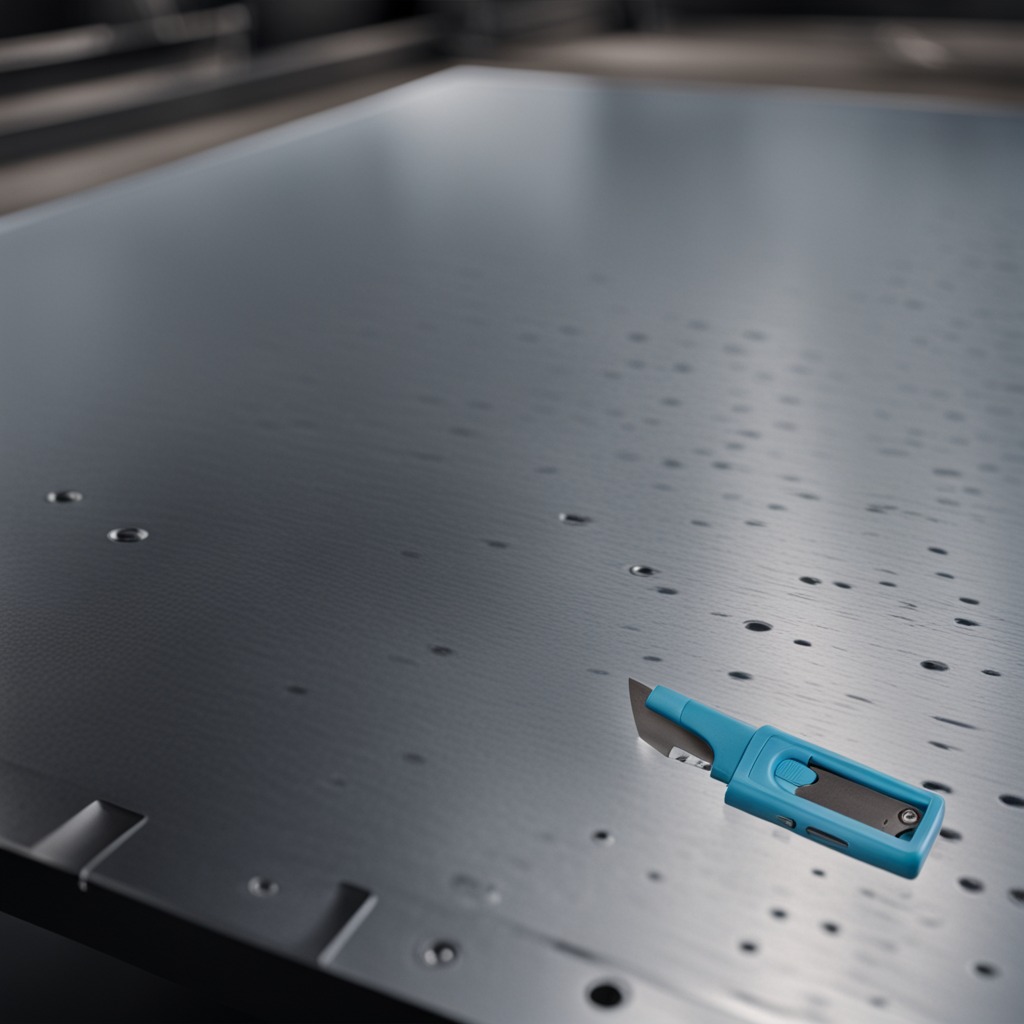
A utility knife lying on the cold steel table in a mining workshop.